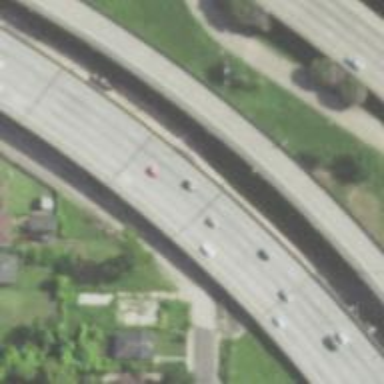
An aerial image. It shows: Bridge over motorway.